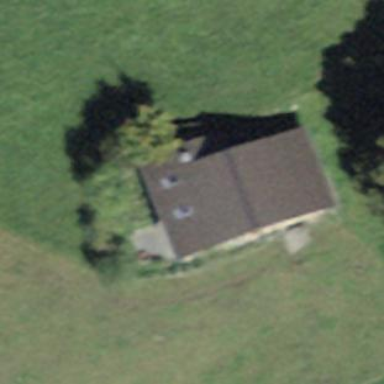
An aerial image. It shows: Cabin.